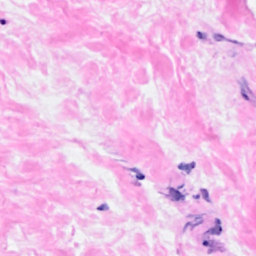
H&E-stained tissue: Breast